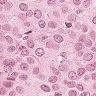
Metastatic tissue present: yes